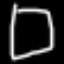
Label: square